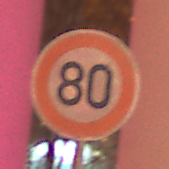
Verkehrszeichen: Geschwindigkeit80
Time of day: Night
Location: Outdoor (Urban)
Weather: Overcast
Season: Winter
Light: Artificial